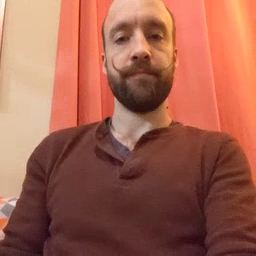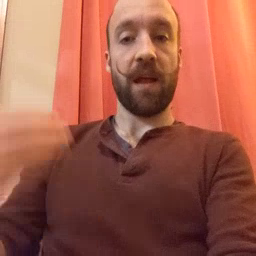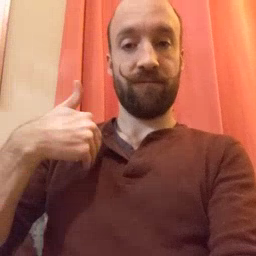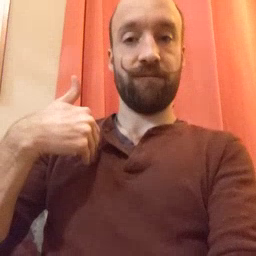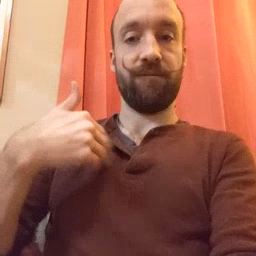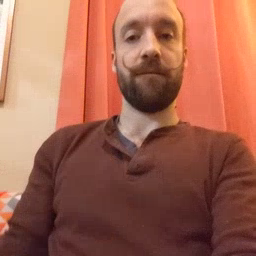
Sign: have